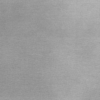
Label: dusty